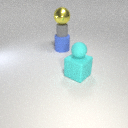
large cyan rubber cube to the right of large blue rubber cylinder